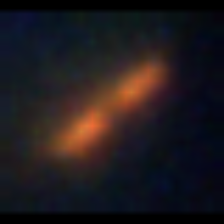
Taxon: Pennate
Group: Diatoms